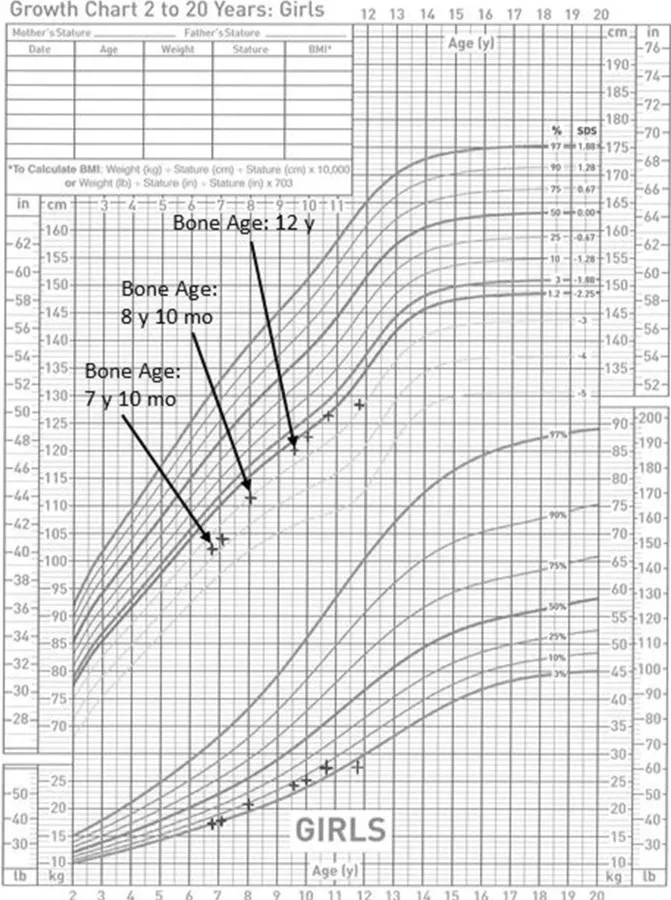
Center for Disease Control/ National Center for Health Statistics patient growth chart after presenting to pediatric endocrinology, ages 6-11 years. Stature in inches (in) and centimeters (cm), weight in pounds (lb) and kilograms (kg), age/ bone age in years (y) and months (mo), percentages (%) and standard deviation score (SDS) shown.
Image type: chart (chart)